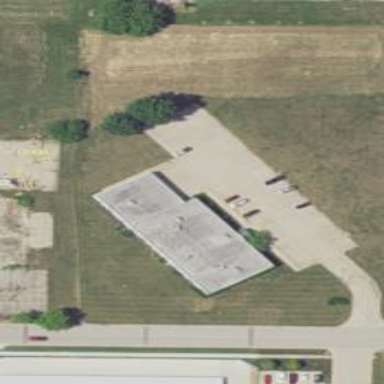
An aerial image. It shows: Commercial building.